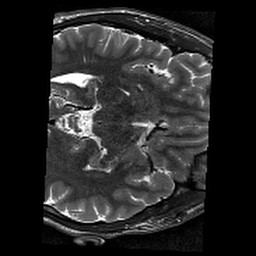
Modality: T2w
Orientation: axial
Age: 24
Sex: male